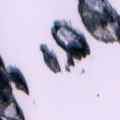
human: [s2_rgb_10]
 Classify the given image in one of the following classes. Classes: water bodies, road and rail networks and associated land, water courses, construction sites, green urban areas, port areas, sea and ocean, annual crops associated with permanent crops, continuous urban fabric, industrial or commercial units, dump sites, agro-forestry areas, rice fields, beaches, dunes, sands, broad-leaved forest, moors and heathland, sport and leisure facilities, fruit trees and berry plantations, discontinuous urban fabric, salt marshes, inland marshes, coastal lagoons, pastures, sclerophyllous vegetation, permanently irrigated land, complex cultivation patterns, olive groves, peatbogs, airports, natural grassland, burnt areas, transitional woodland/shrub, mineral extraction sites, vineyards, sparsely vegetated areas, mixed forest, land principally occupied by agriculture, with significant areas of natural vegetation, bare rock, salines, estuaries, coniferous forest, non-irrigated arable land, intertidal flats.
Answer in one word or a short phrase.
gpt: broad-leaved forest, transitional woodland/shrub, water bodies